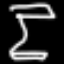
Label: hourglass